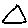
Label: triangle